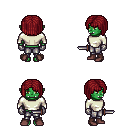
a pixel art fantasy rpg character, female body template, orc, green skin, white long-sleeve shirt, metal pants, brunette pageboy hairstyle, metal gloves, maroon shoes, dagger, four views (front, back, left, right), 2x2 character sprite sheet, small pixel art, hard edges, no anti-aliasing